Question: I'm using firebase / AngularJS, but I think this is a plain JavaScript object structure problem in my opinion.
Signing in Facebook manually with firebase, I cannot get access to 4 specific properties that are inside the "result" object from the signInWithCredential process.
(console) Logging the "result" object, the 4 variables are in there indeed, I just cannot get direct access to them.
However, I can get access to all the other properties of the object, which turns this into a really weird bug.
Here is the code :
'''
firebase.auth().signInWithCredential(credential).then(function(result){
// $localStorage.firebaseToken = result.providerData.stsTokenManager.accessToken;
var chatUserData = {};
var updates = {};
console.log("result str obj : " + JSON.stringify(result)); // defined
console.log("result str > uid is " + JSON.stringify(result.uid)); // defined
console.log("result str > displayName is " + JSON.stringify(result.displayName)); // defined
console.log("result str > photoURL is " + JSON.stringify(result.photoURL)); // defined
console.log("result str > email is " + JSON.stringify(result.email)); // defined
console.log("result str > emailVerified is " + JSON.stringify(result.emailVerified)); // defined
console.log("result str > isAnonymous is " + JSON.stringify(result.isAnonymous)); // defined
console.log("result str Provider Data " + JSON.stringify(result.providerData)); // array of objects - defined
console.log("result str > apiKey is " + JSON.stringify(result.apiKey)); // gets undefined
console.log("result str > appName is " + JSON.stringify(result.appName)); // gets undefined
console.log("result str > authDomain is " + JSON.stringify(result.authDomain)); // gets undefined
console.log("result str > stsTokenManager is " + JSON.stringify(result.stsTokenManager)); // gets undefined
chatUserData.username = result.displayName;
chatUserData.email = $localStorage.fb_data.data.email;
chatUserData.id = result.uid;
updates['/users/' + result.uid + "/"] = chatUserData;
firebase.database().ref().update(updates);
}).catch(function(error) {
console.log("Error! " + JSON.stringify(error));
});
'''
And here is the object code from the console log :

which makes this into a weird bug because I know the object is there, and supposedly I'm accessing it right, but it just doesn't load. This is usually just a stupid mistake I made, but I just can't seem to find it.
(the facebook profile I have there is fake)
Hope you guys can help, Cheers.
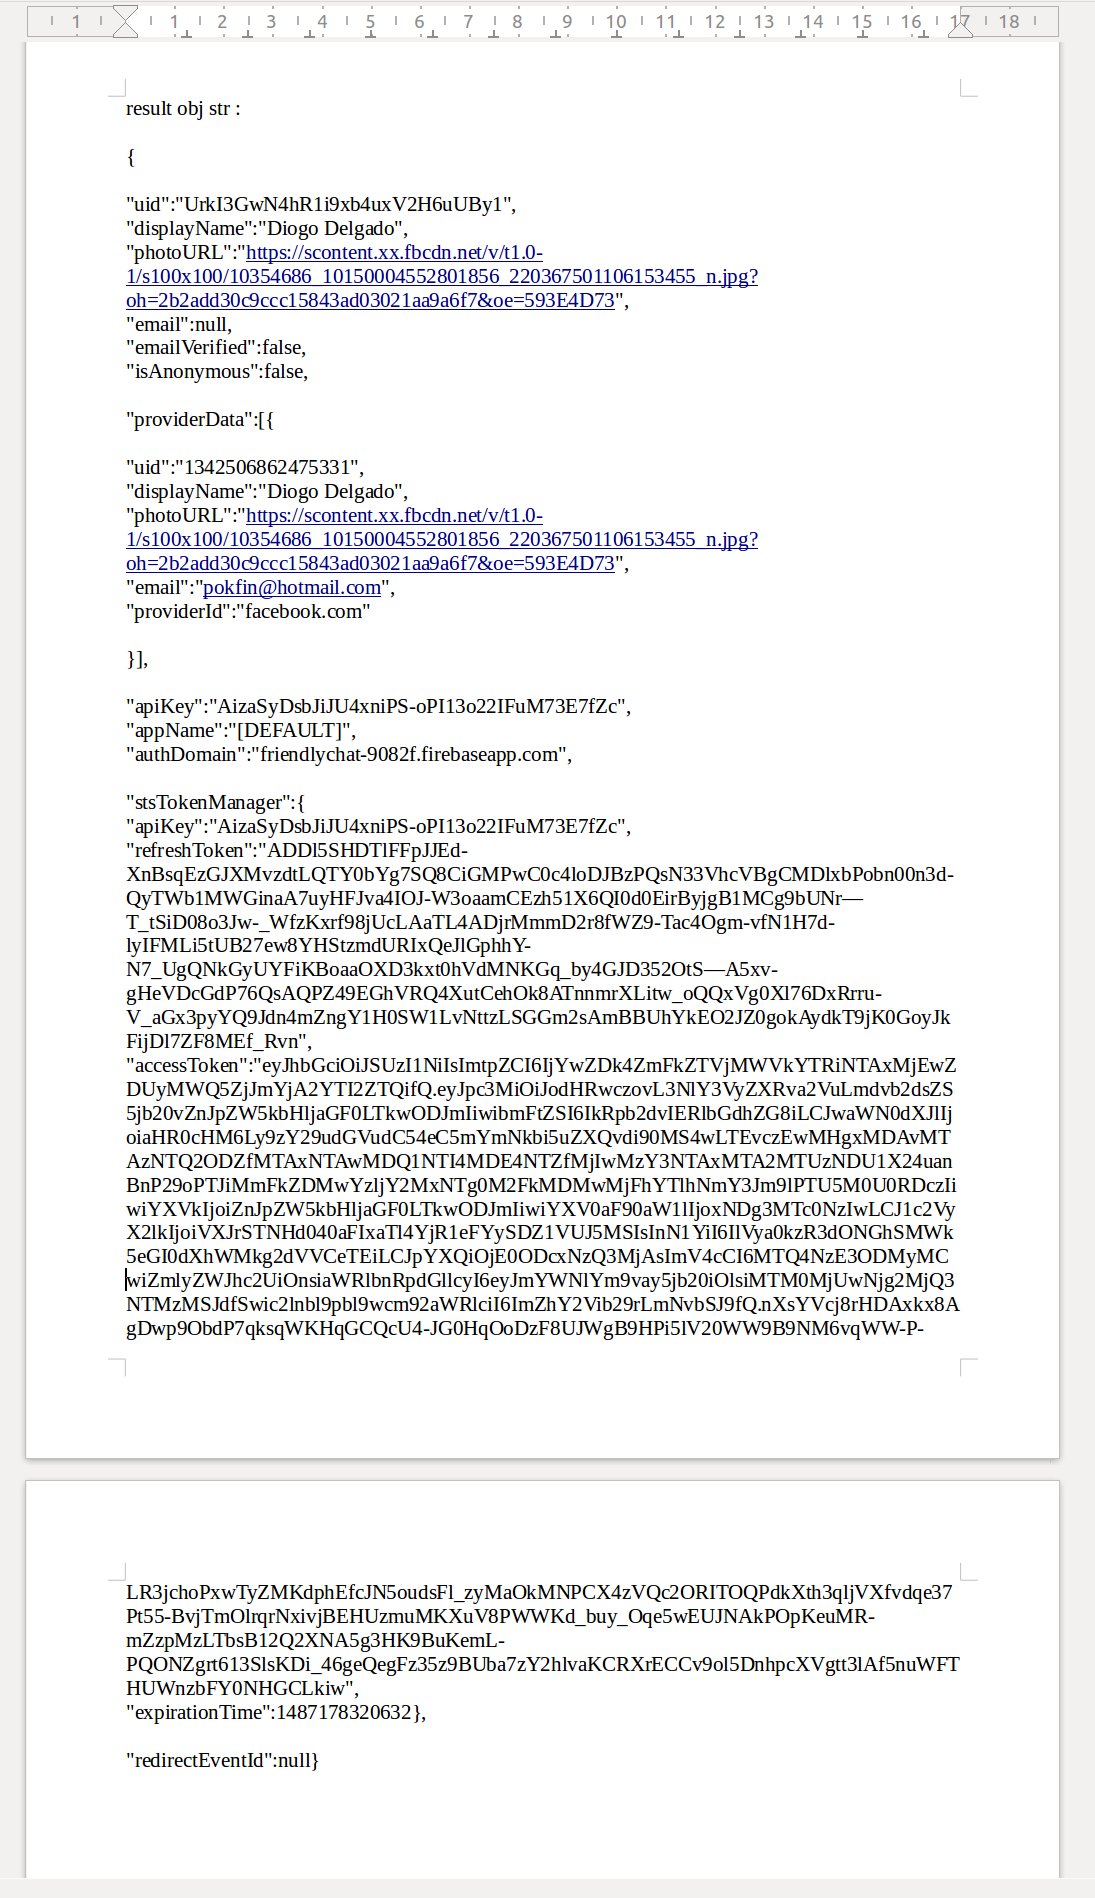
Answer: I fixed this, turns out this is a kind of firebase-managed object, the way to correctly loop through it is using angular.foreach. And even that way is not the correct one.
I should have used user.getToken(), and I found it right in the documentation.
<URL>